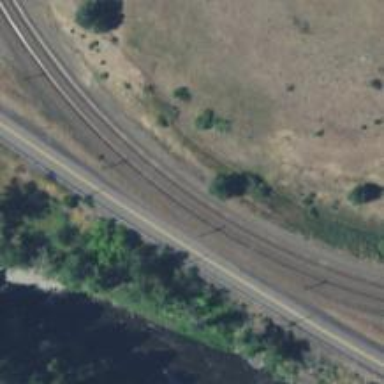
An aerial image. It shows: Railway track.